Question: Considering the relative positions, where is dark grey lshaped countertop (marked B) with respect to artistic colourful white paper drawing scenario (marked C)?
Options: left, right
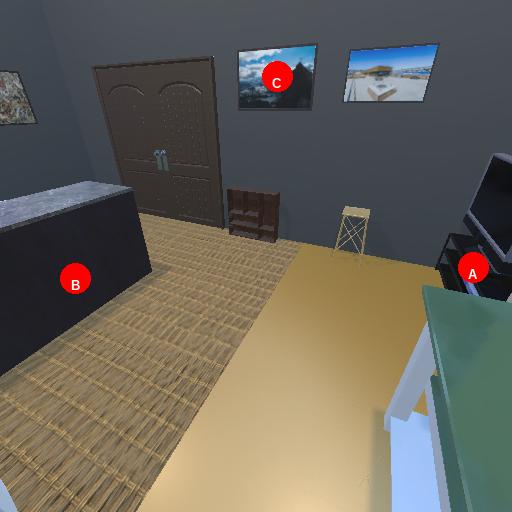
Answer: left